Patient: sex M, age 56
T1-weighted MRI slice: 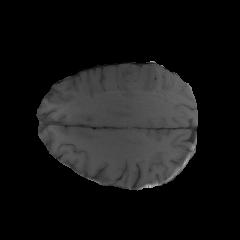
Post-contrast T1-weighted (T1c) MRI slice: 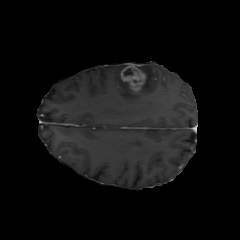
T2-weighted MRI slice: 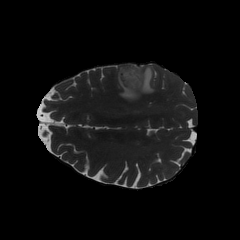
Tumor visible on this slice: yes
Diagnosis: Glioblastoma, IDH-wildtype
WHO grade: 4